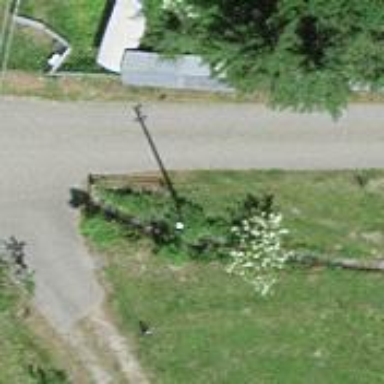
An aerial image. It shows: Power pole.